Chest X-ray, PA view. Patient: 76 years old, sex F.
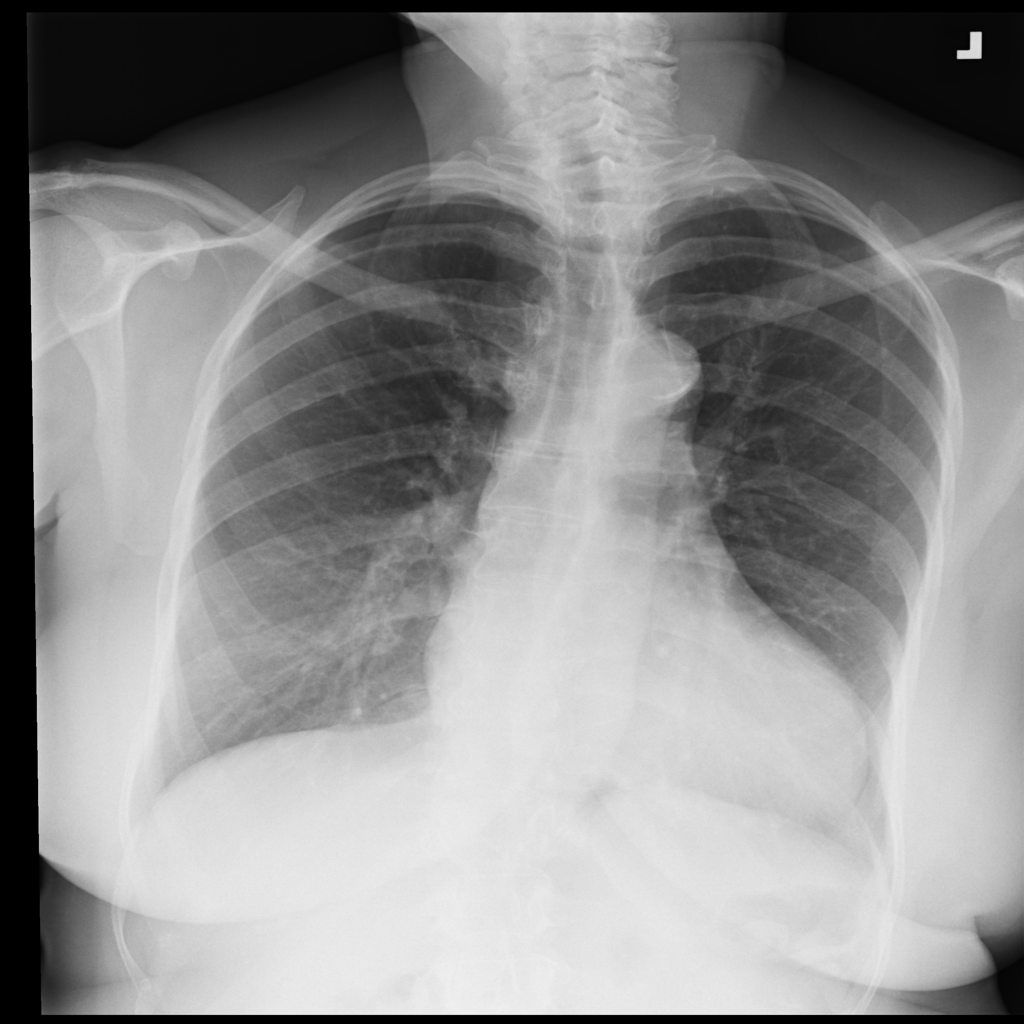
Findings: Cardiomegaly